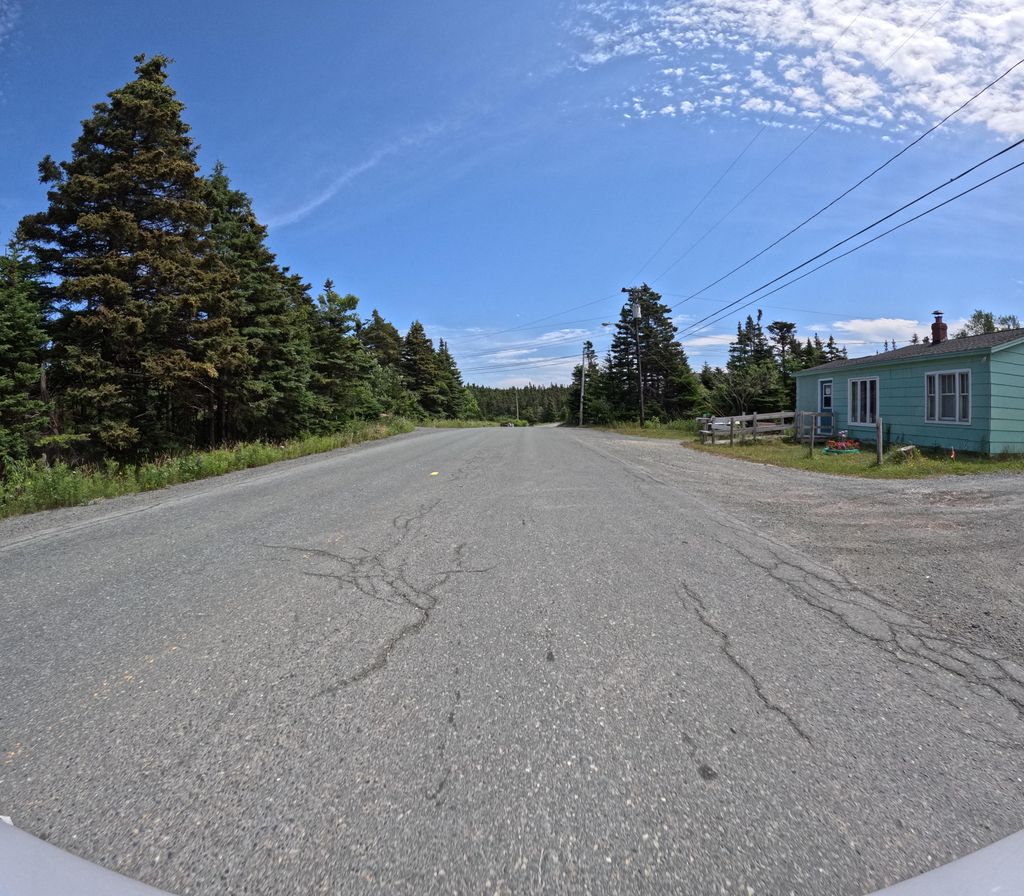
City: st_johns